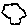
Label: hexagon